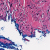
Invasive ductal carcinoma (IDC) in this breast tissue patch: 0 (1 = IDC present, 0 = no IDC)